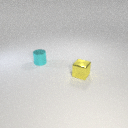
small yellow metal cube to the right of small cyan metal cylinder